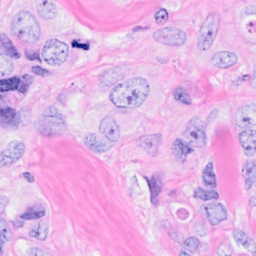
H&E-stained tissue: Breast